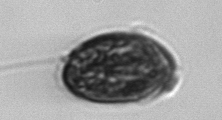
Label: Prorocentrum